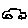
Label: car